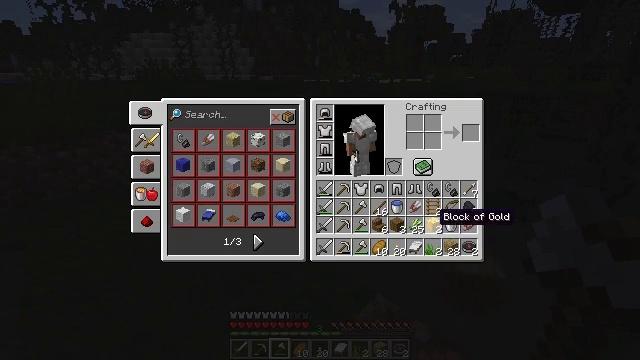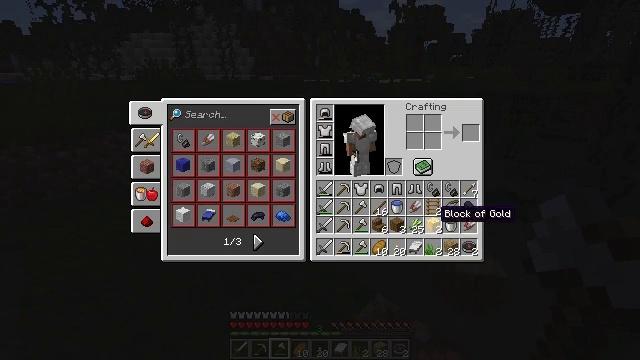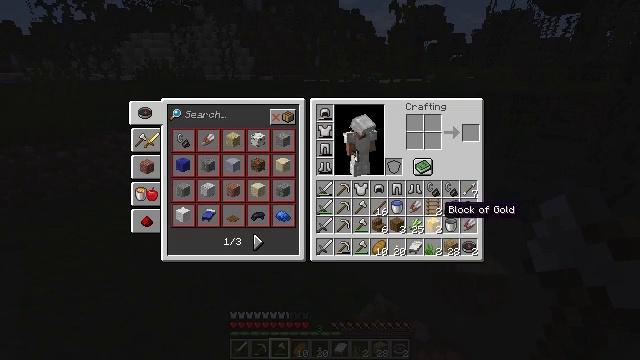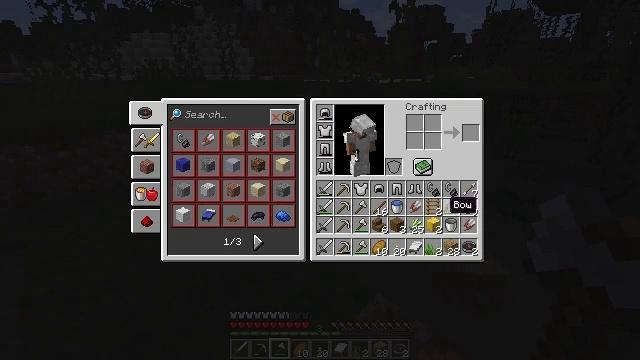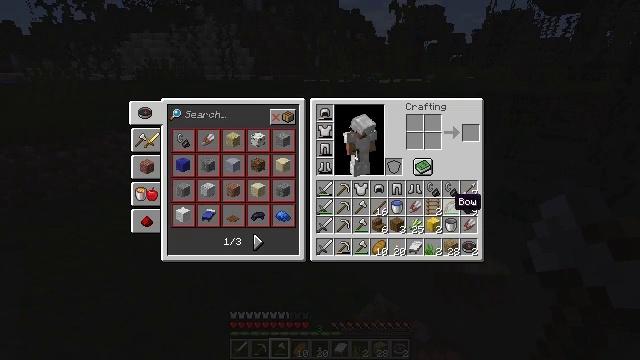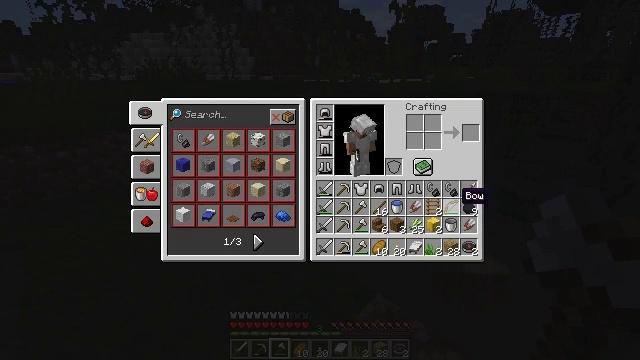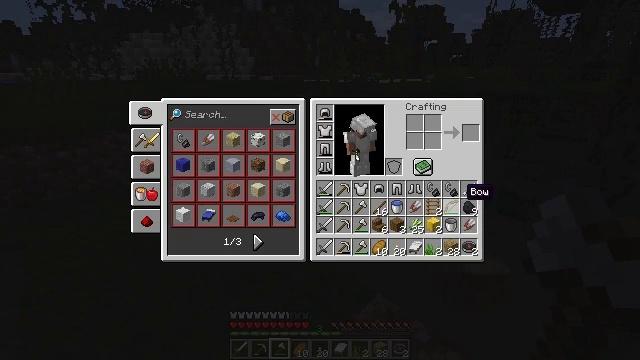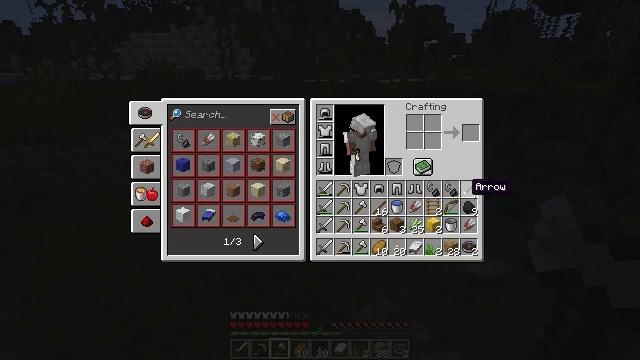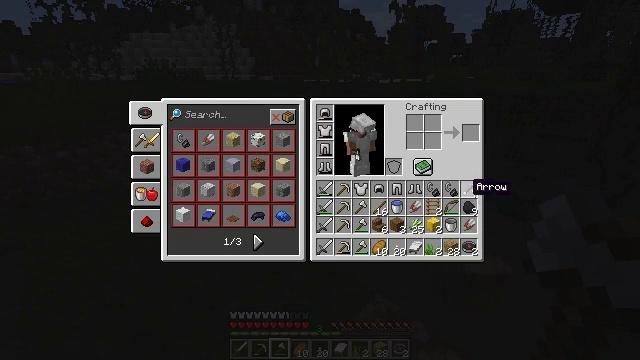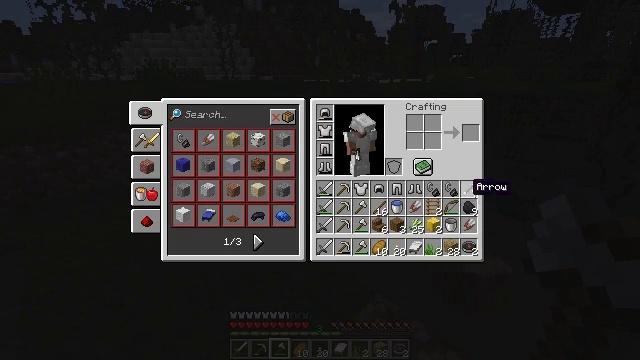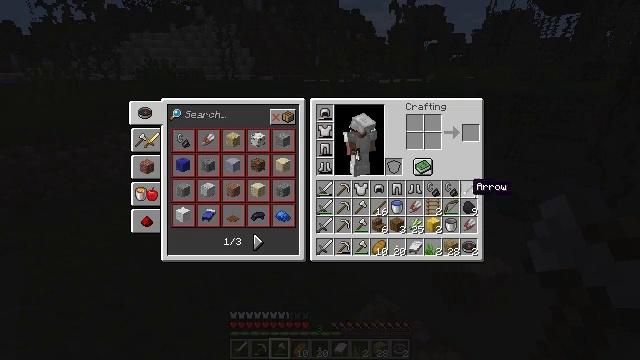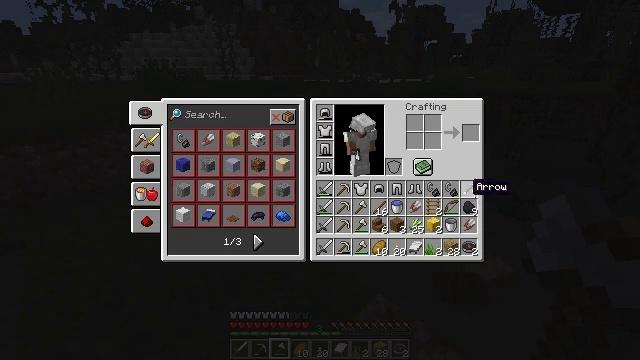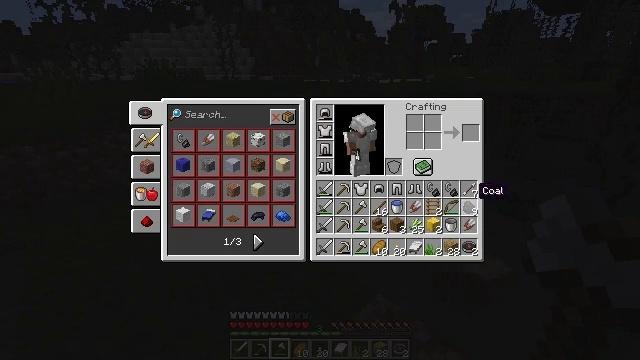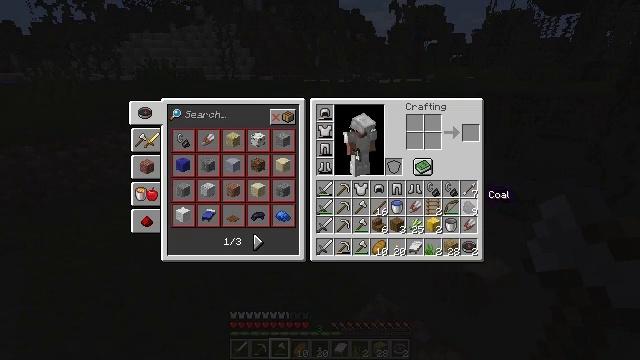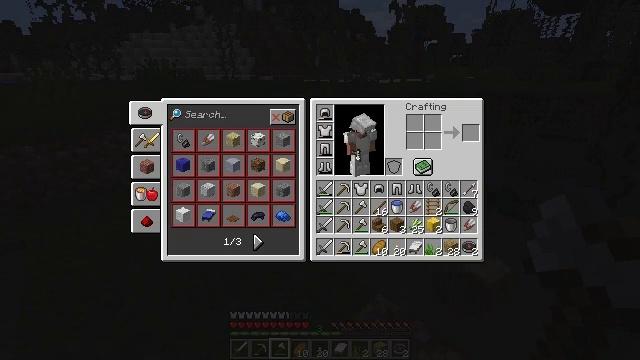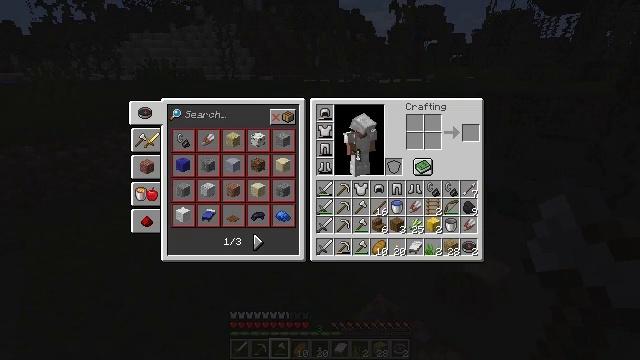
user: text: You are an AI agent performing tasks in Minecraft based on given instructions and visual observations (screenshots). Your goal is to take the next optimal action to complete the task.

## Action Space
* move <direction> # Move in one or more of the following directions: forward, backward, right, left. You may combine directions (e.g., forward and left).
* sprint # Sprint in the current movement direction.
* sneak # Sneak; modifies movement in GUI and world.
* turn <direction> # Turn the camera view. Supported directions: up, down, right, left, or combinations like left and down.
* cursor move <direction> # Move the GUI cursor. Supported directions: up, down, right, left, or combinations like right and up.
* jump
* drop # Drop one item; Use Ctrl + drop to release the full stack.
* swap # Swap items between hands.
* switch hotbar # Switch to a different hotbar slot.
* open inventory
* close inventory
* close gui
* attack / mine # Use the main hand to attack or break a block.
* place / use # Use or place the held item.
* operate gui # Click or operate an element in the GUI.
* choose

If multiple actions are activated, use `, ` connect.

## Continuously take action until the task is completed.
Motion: motion action
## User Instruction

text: Remove a ladder from the inventory.
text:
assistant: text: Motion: no_op
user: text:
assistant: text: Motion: no_op
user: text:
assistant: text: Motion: no_op
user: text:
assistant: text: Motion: no_op
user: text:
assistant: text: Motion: turn right
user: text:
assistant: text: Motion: no_op
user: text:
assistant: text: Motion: no_op
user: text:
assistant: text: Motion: no_op
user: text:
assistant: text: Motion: no_op
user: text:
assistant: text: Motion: no_op
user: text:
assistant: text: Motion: no_op
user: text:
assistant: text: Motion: no_op
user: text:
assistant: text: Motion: no_op
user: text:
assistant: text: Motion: no_op
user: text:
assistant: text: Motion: no_op
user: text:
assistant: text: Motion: no_op
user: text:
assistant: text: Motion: no_op
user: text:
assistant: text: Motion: no_op
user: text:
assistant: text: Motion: no_op
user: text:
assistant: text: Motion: no_op
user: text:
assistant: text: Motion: no_op
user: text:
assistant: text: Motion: no_op
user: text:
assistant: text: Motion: no_op
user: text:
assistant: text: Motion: no_op
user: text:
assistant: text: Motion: no_op
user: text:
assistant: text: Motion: no_op
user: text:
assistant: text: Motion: no_op
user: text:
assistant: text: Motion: no_op
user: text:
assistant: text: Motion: no_op
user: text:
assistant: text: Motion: no_op